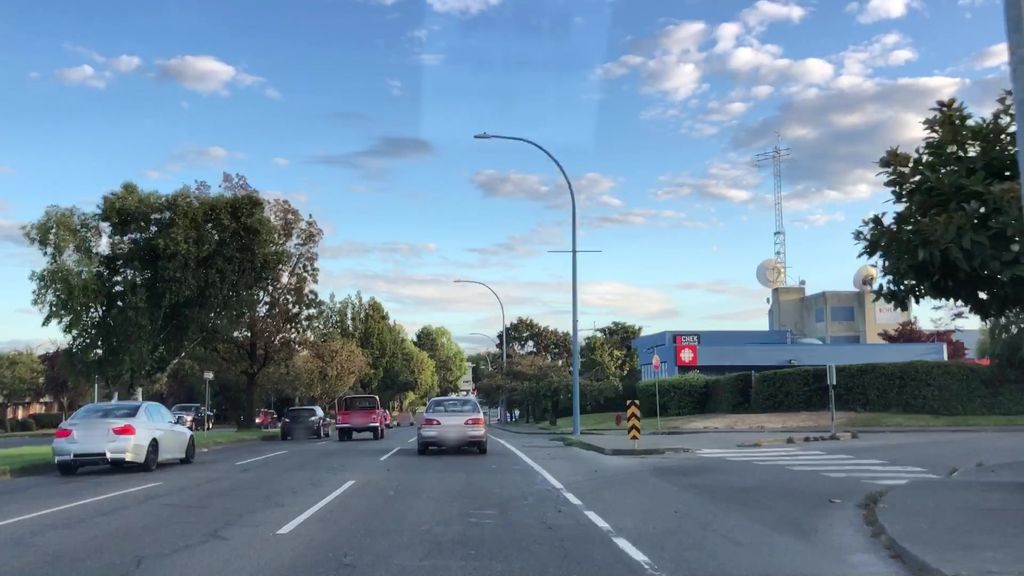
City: victoria